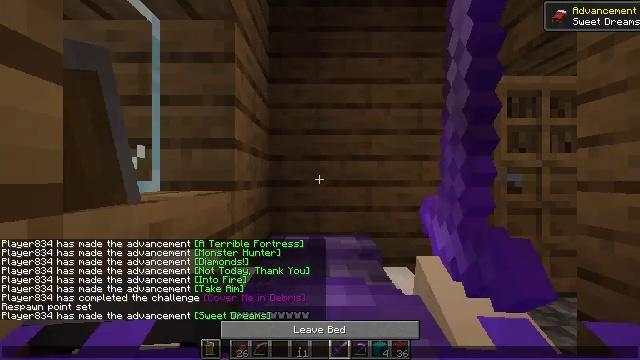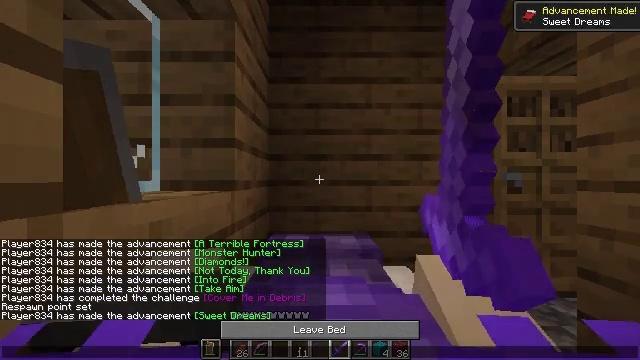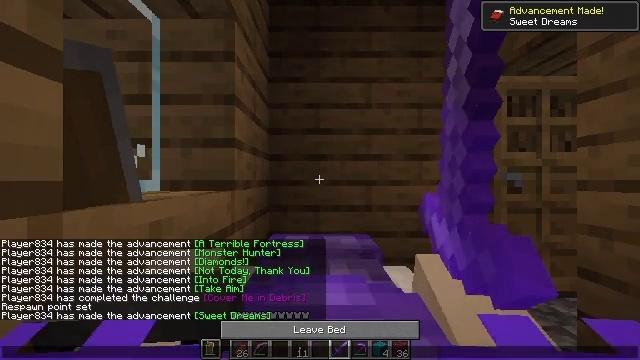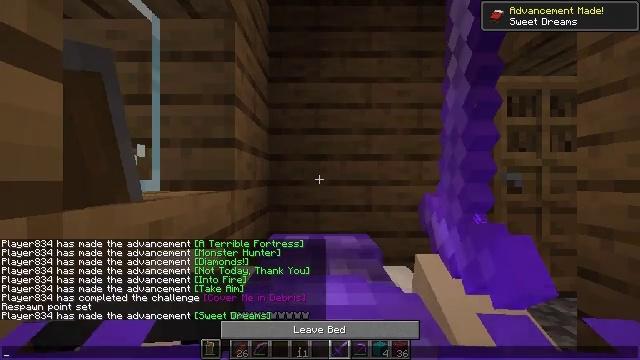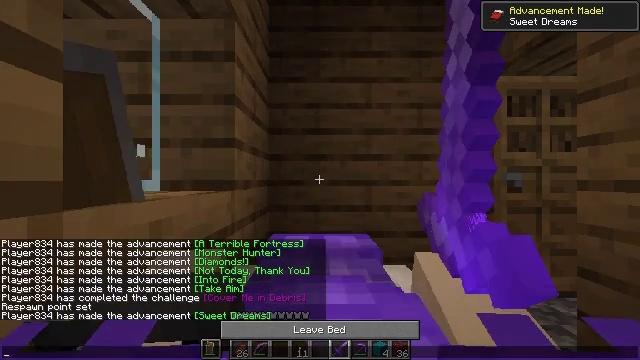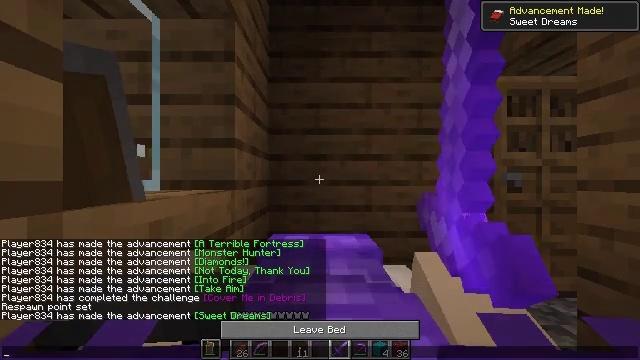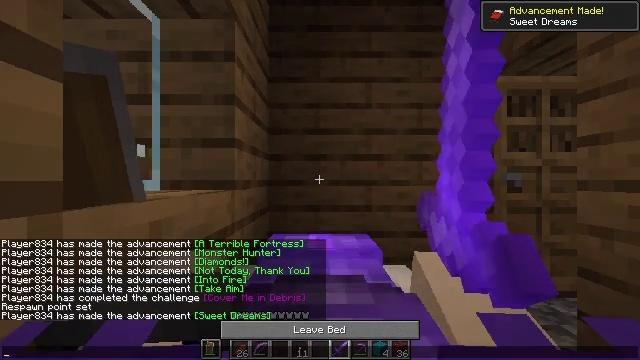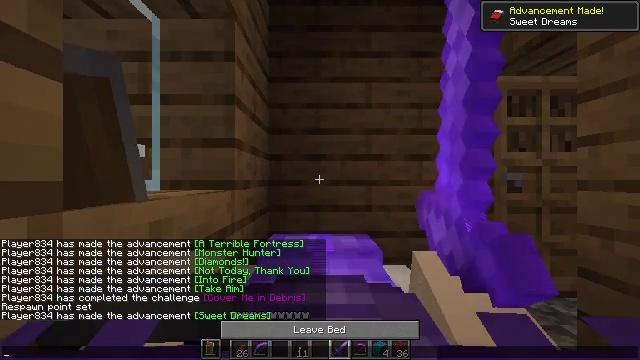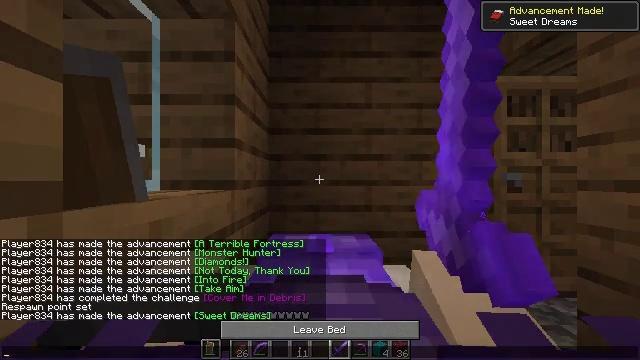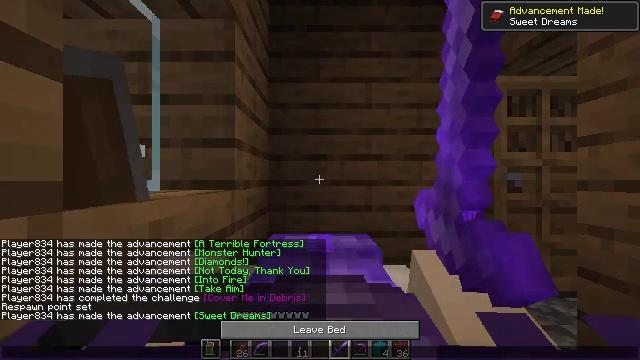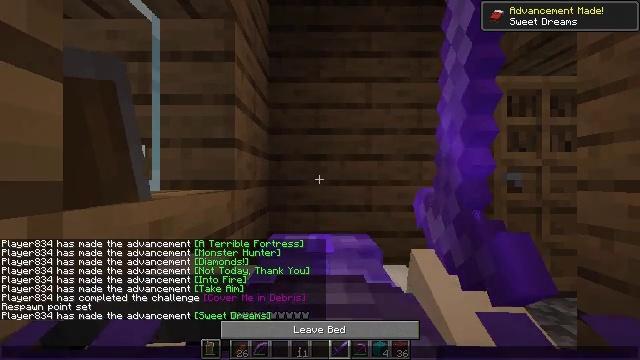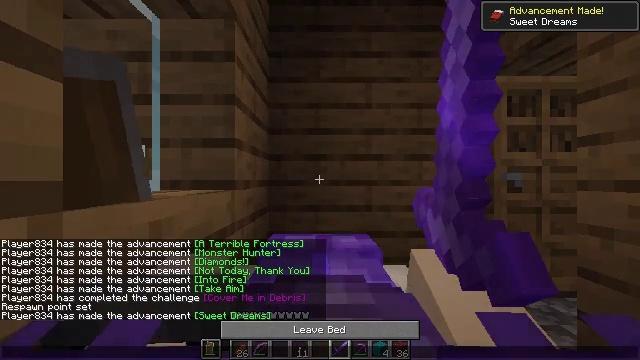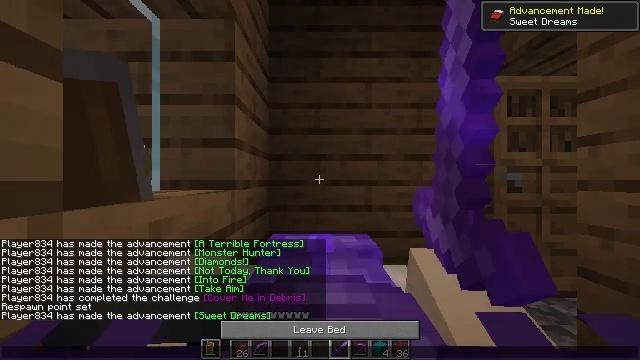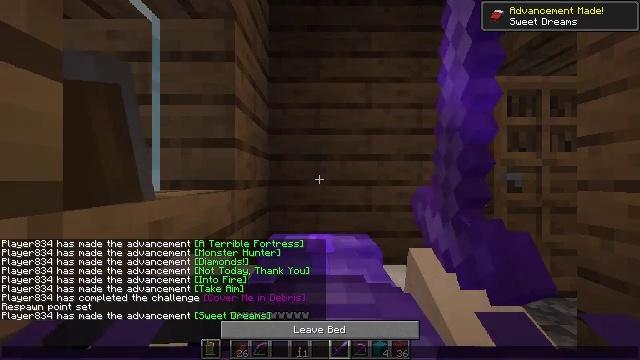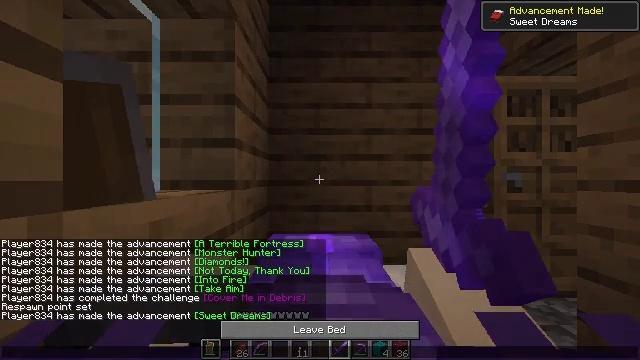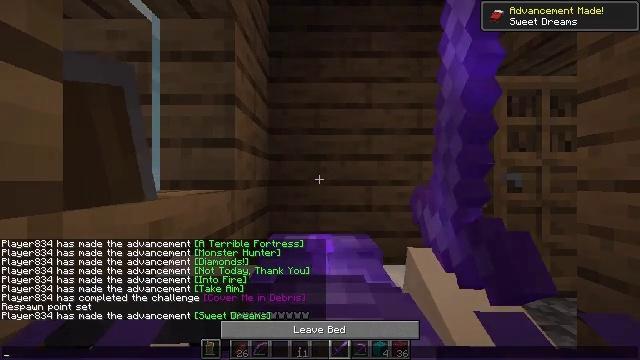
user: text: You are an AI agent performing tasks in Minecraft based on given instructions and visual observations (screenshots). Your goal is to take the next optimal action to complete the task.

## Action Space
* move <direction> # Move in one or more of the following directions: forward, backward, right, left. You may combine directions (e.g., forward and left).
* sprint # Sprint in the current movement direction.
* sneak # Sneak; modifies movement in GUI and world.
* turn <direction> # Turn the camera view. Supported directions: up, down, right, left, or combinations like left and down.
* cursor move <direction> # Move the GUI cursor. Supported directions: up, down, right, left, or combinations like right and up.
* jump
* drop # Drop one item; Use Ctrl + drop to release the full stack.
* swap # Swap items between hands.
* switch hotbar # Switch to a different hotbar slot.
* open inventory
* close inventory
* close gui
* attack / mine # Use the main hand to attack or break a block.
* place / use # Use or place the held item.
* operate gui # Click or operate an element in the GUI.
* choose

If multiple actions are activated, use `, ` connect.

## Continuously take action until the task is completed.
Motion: motion action
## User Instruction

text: Create an ender eye with blaze powder and ender pearl.
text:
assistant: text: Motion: no_op
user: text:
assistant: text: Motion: no_op
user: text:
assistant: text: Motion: no_op
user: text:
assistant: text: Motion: no_op
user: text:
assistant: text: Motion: no_op
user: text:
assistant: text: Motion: no_op
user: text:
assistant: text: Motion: no_op
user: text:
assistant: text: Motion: no_op
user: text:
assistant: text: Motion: no_op
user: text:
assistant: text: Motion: no_op
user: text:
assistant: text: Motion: no_op
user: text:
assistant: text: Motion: no_op
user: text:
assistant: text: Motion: no_op
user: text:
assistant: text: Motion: no_op
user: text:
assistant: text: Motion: no_op
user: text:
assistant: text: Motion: no_op
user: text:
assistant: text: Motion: no_op
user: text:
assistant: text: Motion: no_op
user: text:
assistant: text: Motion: no_op
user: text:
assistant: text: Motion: no_op
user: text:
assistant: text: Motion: no_op
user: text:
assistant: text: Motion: no_op
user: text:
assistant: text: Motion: no_op
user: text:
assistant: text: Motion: no_op
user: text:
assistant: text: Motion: no_op
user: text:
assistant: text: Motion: no_op
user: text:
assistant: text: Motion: no_op
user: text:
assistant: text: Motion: no_op
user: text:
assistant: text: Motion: no_op
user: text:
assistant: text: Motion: no_op